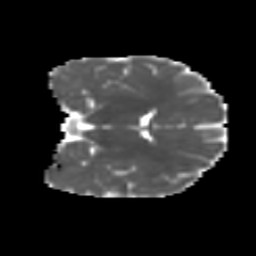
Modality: MD
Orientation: coronal
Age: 10
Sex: female
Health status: ill
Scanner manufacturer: ge
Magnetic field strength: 3 T
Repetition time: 6.752 s
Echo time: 0.079 s